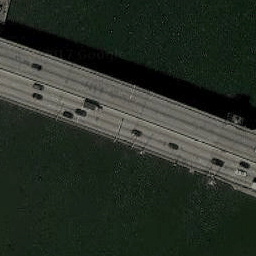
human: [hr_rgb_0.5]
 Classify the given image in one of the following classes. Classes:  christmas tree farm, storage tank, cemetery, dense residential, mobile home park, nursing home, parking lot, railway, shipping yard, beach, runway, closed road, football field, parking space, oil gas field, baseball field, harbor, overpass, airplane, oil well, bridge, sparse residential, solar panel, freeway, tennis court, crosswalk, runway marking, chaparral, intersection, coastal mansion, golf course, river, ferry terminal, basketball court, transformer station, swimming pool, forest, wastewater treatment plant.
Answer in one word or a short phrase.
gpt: bridge